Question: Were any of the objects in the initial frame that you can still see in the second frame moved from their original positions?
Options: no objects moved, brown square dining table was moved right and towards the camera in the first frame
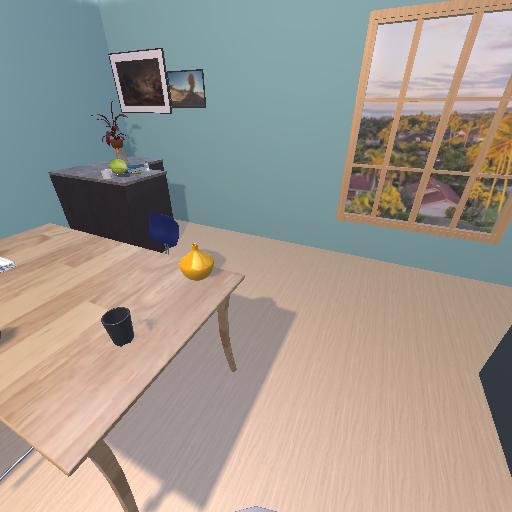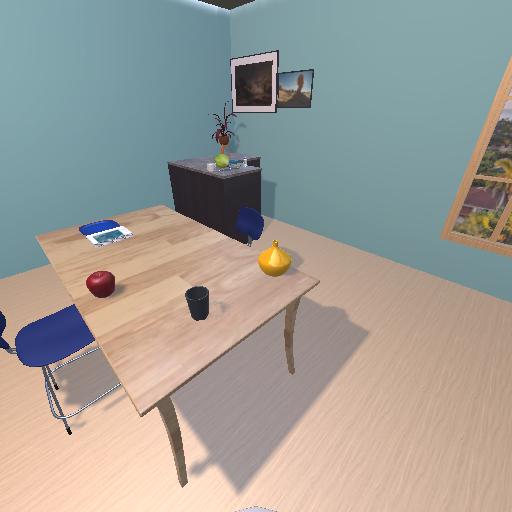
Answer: no objects moved